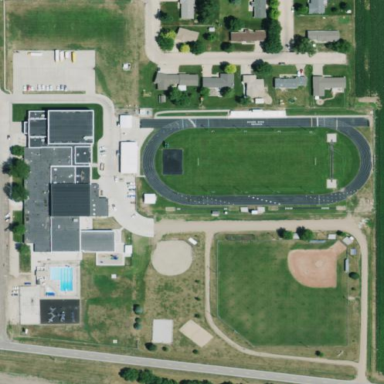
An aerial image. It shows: School.